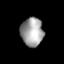
Tissue: lung
Cell type: Epithelial cells
Senescence score: 0.162
Nuclear area (px): 629
Mean DAPI intensity: 160.534